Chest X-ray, PA view. Patient: 40 years old, sex F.
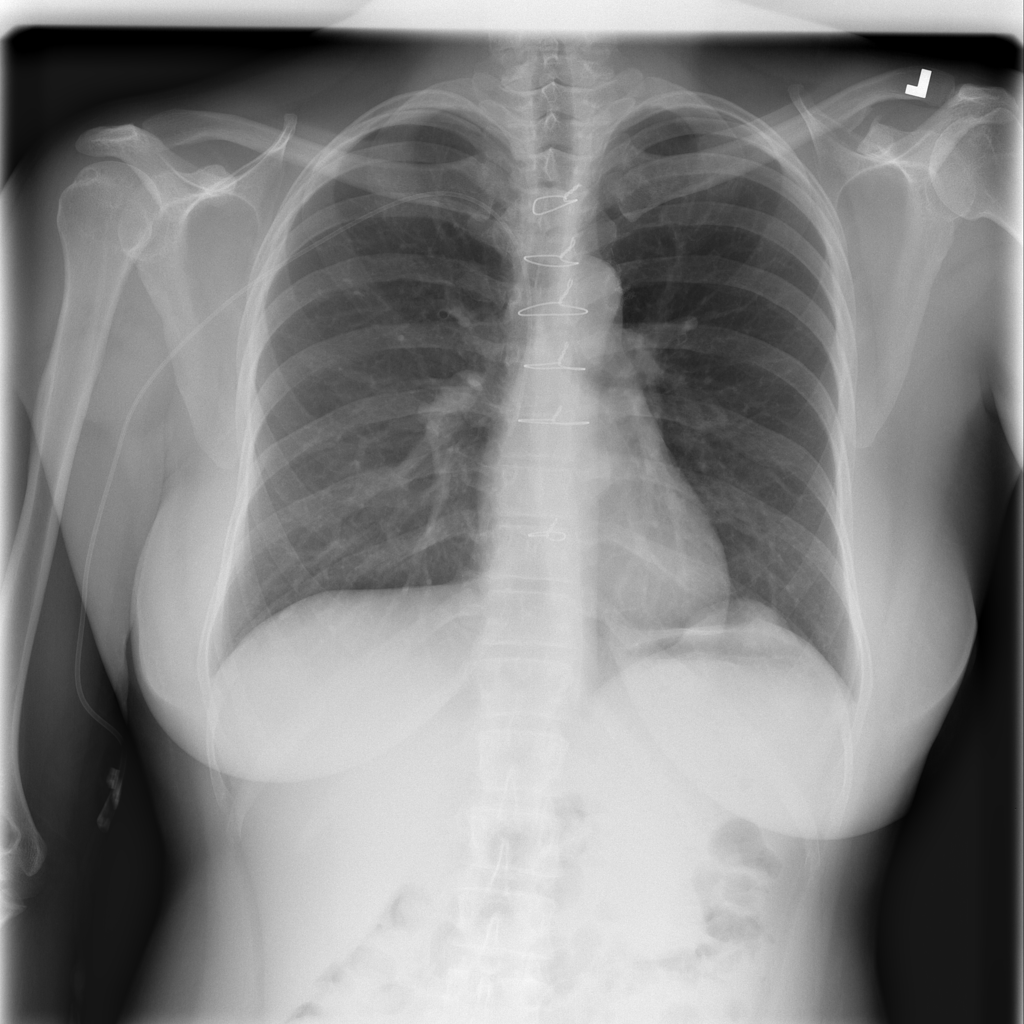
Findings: No Finding